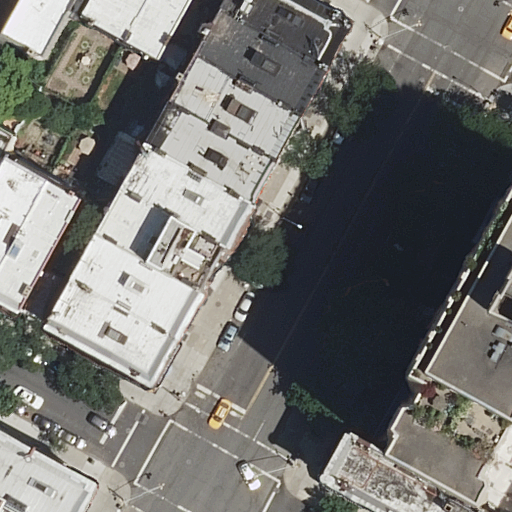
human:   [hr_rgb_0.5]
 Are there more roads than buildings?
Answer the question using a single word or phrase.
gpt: no

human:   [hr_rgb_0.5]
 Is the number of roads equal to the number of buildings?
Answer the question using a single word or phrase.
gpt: no

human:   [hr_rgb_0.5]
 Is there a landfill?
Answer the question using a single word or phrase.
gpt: no

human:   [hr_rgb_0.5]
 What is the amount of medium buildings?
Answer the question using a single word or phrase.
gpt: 12

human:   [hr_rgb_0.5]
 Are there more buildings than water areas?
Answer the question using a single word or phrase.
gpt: yes

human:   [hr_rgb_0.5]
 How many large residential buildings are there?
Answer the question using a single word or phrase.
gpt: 0

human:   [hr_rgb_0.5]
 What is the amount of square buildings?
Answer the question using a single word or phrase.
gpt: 0

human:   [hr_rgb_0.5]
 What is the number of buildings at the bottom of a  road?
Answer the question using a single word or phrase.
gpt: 13

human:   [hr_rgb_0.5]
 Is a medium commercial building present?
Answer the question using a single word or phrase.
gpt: no

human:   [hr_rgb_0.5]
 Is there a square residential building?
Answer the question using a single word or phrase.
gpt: no

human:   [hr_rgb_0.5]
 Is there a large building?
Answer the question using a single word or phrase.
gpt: no

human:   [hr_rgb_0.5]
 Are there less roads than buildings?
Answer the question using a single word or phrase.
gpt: yes

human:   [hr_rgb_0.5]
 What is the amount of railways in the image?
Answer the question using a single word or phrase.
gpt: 0

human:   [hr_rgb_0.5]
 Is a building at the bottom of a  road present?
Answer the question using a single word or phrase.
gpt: yes

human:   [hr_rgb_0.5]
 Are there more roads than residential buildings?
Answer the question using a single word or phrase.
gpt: no

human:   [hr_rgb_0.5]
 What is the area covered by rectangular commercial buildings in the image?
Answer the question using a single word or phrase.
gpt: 0m2

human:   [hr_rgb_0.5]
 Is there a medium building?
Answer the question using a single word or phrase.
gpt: yes

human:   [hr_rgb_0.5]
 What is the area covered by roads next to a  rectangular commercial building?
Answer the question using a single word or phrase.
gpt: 0m2

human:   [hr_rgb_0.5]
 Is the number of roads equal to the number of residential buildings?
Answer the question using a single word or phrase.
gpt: no

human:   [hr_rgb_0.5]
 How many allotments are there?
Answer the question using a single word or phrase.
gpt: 0

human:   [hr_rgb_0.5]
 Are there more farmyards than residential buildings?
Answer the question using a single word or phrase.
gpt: no

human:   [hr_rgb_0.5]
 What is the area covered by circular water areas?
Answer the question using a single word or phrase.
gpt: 0m2

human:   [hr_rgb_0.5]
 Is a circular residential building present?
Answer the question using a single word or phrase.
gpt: no

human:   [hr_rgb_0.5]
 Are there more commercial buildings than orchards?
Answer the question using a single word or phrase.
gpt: no

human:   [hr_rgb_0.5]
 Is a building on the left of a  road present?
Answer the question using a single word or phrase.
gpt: yes

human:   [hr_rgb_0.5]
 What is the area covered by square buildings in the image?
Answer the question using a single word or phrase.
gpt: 0m2

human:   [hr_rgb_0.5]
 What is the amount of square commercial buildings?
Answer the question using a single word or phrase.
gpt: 0

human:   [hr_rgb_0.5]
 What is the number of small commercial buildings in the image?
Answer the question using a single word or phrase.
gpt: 0

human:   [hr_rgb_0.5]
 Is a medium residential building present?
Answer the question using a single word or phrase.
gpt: yes

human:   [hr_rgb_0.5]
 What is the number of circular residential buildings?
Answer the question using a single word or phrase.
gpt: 0

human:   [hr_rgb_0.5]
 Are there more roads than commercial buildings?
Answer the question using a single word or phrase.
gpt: yes

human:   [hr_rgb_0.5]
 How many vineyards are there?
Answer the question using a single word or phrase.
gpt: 0

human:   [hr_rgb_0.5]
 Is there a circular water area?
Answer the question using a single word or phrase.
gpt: no

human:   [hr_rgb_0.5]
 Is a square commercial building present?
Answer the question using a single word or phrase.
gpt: no

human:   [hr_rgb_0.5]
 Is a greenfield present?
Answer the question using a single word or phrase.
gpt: no

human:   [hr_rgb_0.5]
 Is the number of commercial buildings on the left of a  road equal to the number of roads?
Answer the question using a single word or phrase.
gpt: no